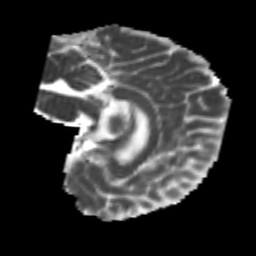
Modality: MD
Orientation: sagittal
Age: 25
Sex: male
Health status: healthy
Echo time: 0.074 s